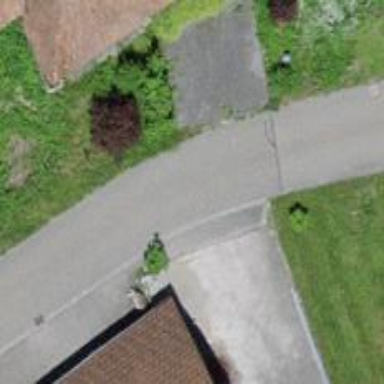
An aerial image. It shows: Residential road with asphalt surface.